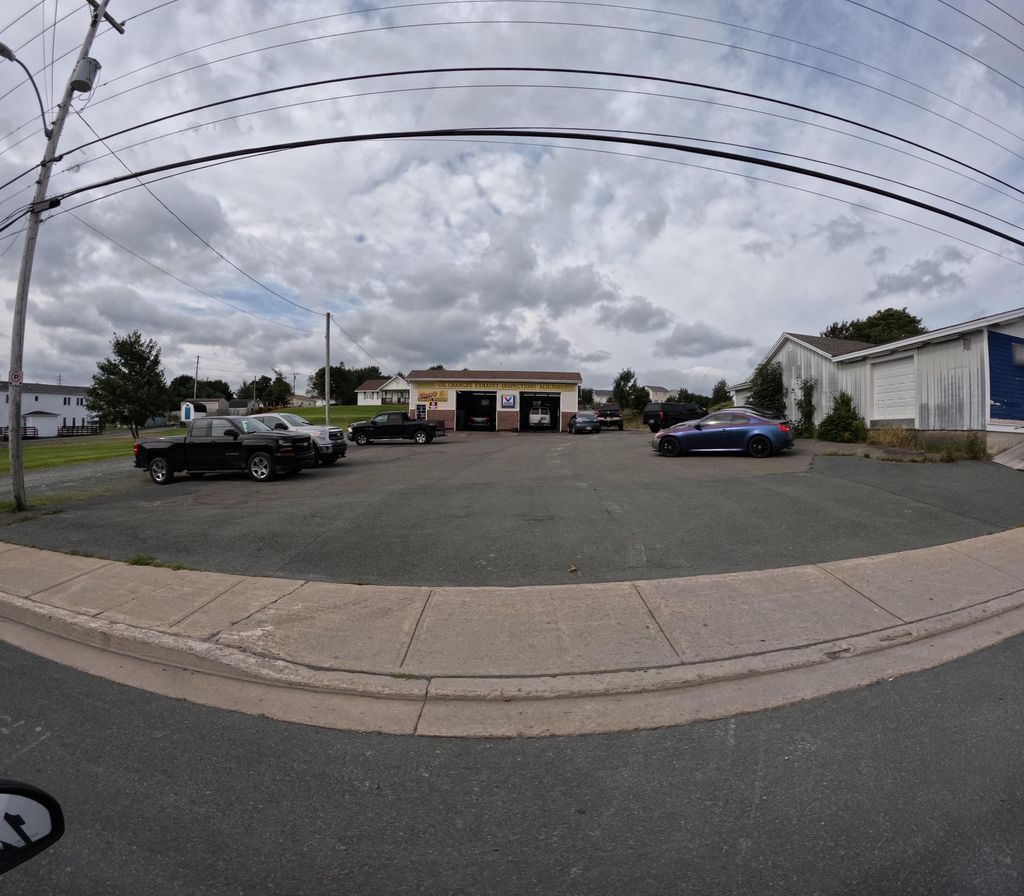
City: st_johns